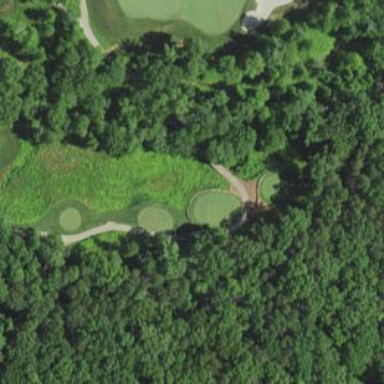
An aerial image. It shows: Path for both road and golf.